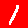
Digit: 1